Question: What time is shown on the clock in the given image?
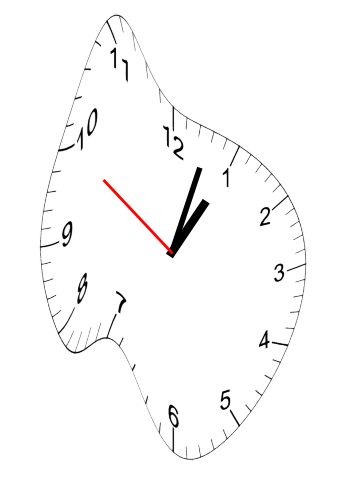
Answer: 01:02:50